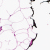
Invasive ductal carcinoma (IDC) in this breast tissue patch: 0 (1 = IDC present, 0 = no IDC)